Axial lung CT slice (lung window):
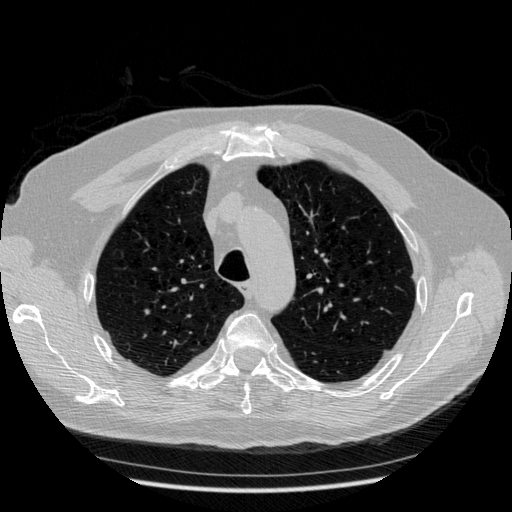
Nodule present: no